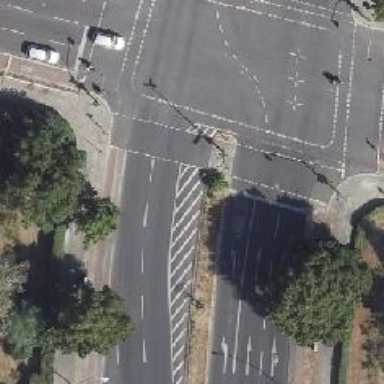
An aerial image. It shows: Footway located on traffic island.